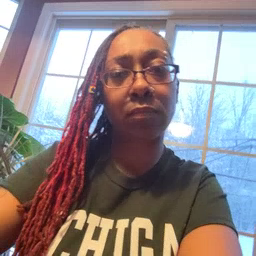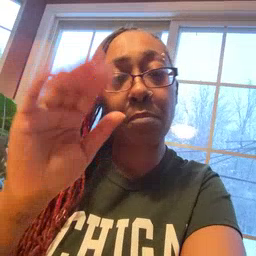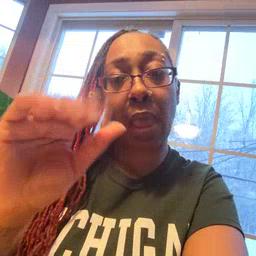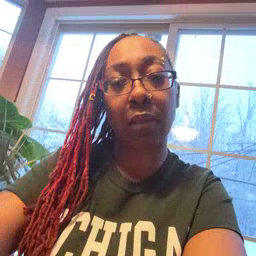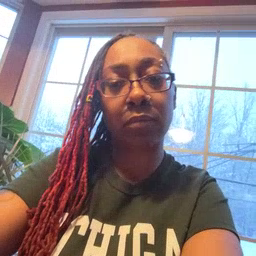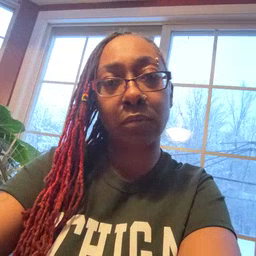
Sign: bye